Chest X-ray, PA view. Patient: 48 years old, sex M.
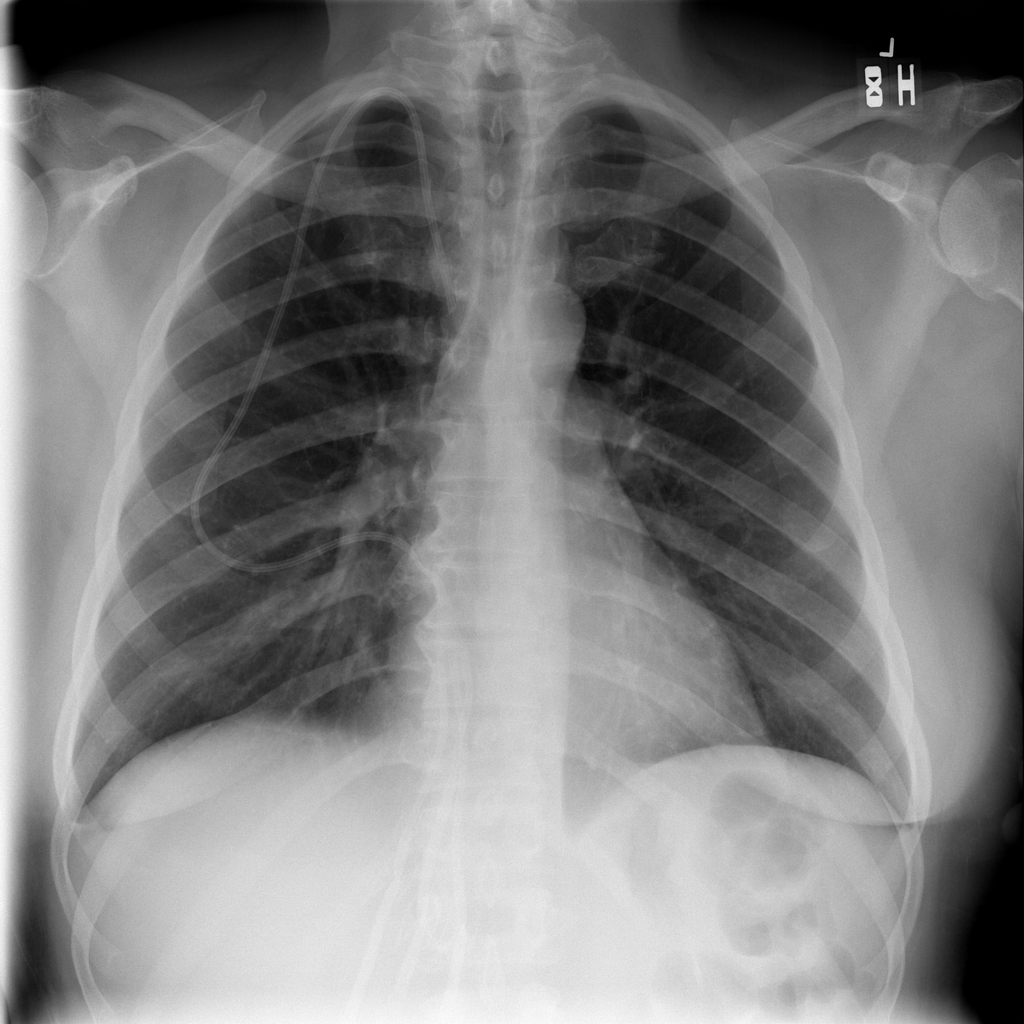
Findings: No Finding